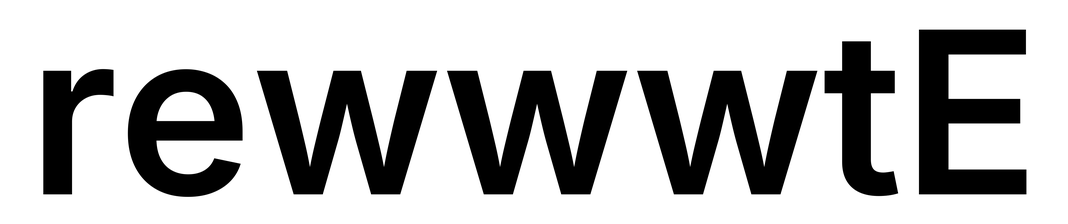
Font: Inter_SemiBold